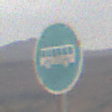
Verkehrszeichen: Busssonderstreifen
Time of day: MorningAfternoon
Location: Outdoor (Nature)
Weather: Overcast
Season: NotSpecified
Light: Natural